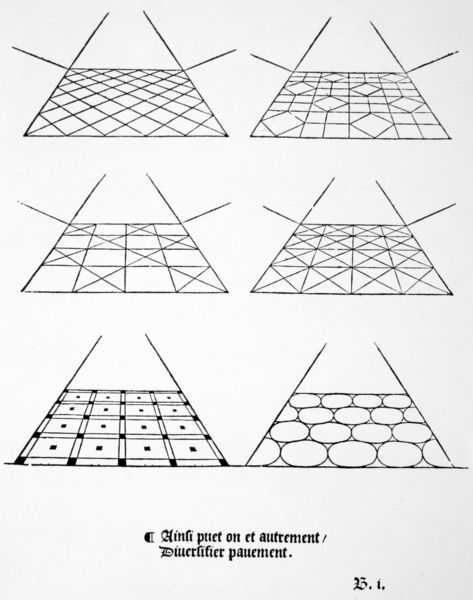
Titel: Illustration aus: "De Artificiali Perspectiva"
Künstler: Viator
Standort: New York
Institution: Pierpont Morgan Library
Schlagwörter: grau, raum, schwarz, skizze, strasse, weiss, zeichnung, weg, muster, ornament, teppich, architektur, steine, signatur, verzerrung, ebene, wege, boden, blatt, renaissance, kreis, oval, rund, schrift, bilder, perspektive, pflaster, fußboden, studie, abstrakt, formen, grafik, graphik, linien, französisch, ornamente, maler, striche, fluchtlinien, rechtecke, straßen, punkte, unterschrift, buch, kreuz, linie, zentralperspektive, druck, stich, titel, künstler, seite, fliesen, illustration, text, buchstaben, strich, kreise, beschriftung, kacheln, mosaik, entwurf, kunst, modelle, buchseite, fleisen, quadrate, diagonal, geometrisch, seiten, kreuze, fluchtpunkt, zentral, bahn, konstruktion, diagonale, plan, platten, horizontal, dürer, pyramide, sechs, dreiecke, fraktur, design, geometrie, quadrat, viereck, bau, altdeutsch, lehre, aufbau, traktat, zeichnungen, zeichung, latein, perspektivisch, beschriftet, messungen, mathematik, anleitung, messung, vertikal, räumlich, technische zeichnung, prisma, prismen, druckschrift, optische täuschung, lehrbuch, krise, kreiz, fluchtpunkte, bodenplatten, optik, unterweisung, förmlich, belag, anweisung, beläge, einfachh, forman, mauster, pavement, strassenbelag, verlegemuster, zenteral, 16. jahrhundert, eckeig